【题型】选择题　【知识点】平面几何　【难度】medium
如图，在三角形$ABC$中，已知$AB = 2$，$AC = 2\sqrt{3}$，$\angle BAC = \dfrac{\pi}{6}$，$BC$、$AC$边上的两条中线分别为$AM$、$BN$，且相交于点$P$，则$\cos\angle MPN = \boldsymbol{(\quad)}$

A. $-\dfrac{\sqrt{7}}{14}$\quad\quad
B. $\dfrac{\sqrt{7}}{14}$\quad\quad
C. $-\dfrac{\sqrt{21}}{14}$\quad\quad
D. $\dfrac{\sqrt{21}}{14}$\quad\quad
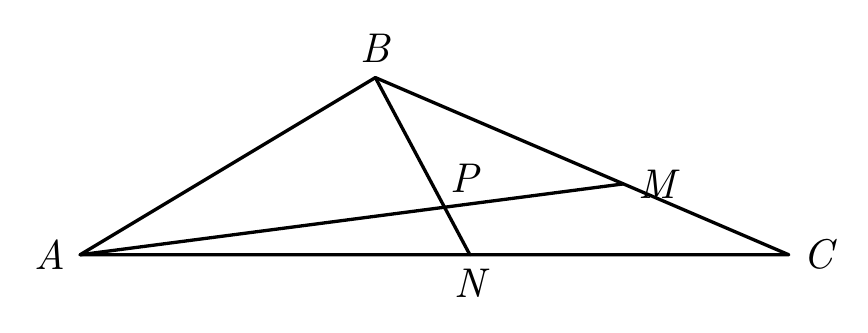
【解答】
【答案】A

【分析】由平面向量的定理用$\overrightarrow{AB}$，$\overrightarrow{AC}$写出$\overrightarrow{AM}$，$\overrightarrow{BN}$，然后得到$|\overrightarrow{AM}|$，$|\overrightarrow{BN}|$和$\overrightarrow{AM} \cdot \overrightarrow{BN}$，由向量的夹角公式求得$\cos\angle MPN$。

【解析】由题意可知$\overrightarrow{AM} = \dfrac{1}{2}\overrightarrow{AB} + \dfrac{1}{2}\overrightarrow{AC}$，
$\overrightarrow{BN} = \overrightarrow{BA} + \overrightarrow{AN} = -\overrightarrow{AB} + \dfrac{1}{2}\overrightarrow{AC}$，

$\therefore |\overrightarrow{AM}| = \sqrt{\left(\dfrac{1}{2}\overrightarrow{AB} + \dfrac{1}{2}\overrightarrow{AC}\right)^2} = \sqrt{\dfrac{1}{4}|\overrightarrow{AB}|^2 + \dfrac{1}{4}|\overrightarrow{AC}|^2 + \dfrac{1}{2}\overrightarrow{AB} \cdot \overrightarrow{AC}} = \sqrt{7}$，
$|\overrightarrow{BN}| = \sqrt{\left(-\overrightarrow{AB} + \dfrac{1}{2}\overrightarrow{AC}\right)^2} = \sqrt{|\overrightarrow{AB}|^2 + \dfrac{1}{4}|\overrightarrow{AC}|^2 - \overrightarrow{AB} \cdot \overrightarrow{AC}} = 1$，

$\overrightarrow{AM} \cdot \overrightarrow{BN} = \left(\dfrac{1}{2}\overrightarrow{AB} + \dfrac{1}{2}\overrightarrow{AC}\right)\left(-\overrightarrow{AB} + \dfrac{1}{2}\overrightarrow{AC}\right) = -\dfrac{1}{2}|\overrightarrow{AB}|^2 + \dfrac{1}{4}|\overrightarrow{AC}|^2 - \dfrac{1}{4}\overrightarrow{AB} \cdot \overrightarrow{AC} = -\dfrac{1}{2}$，

$\therefore \cos\angle MPN = \dfrac{\overrightarrow{AM} \cdot \overrightarrow{BN}}{|\overrightarrow{AM}||\overrightarrow{BN}|} = \dfrac{-\dfrac{1}{2}}{\sqrt{7} \times 1} = -\dfrac{\sqrt{7}}{14}$。

故选：A。